Chest X-ray:
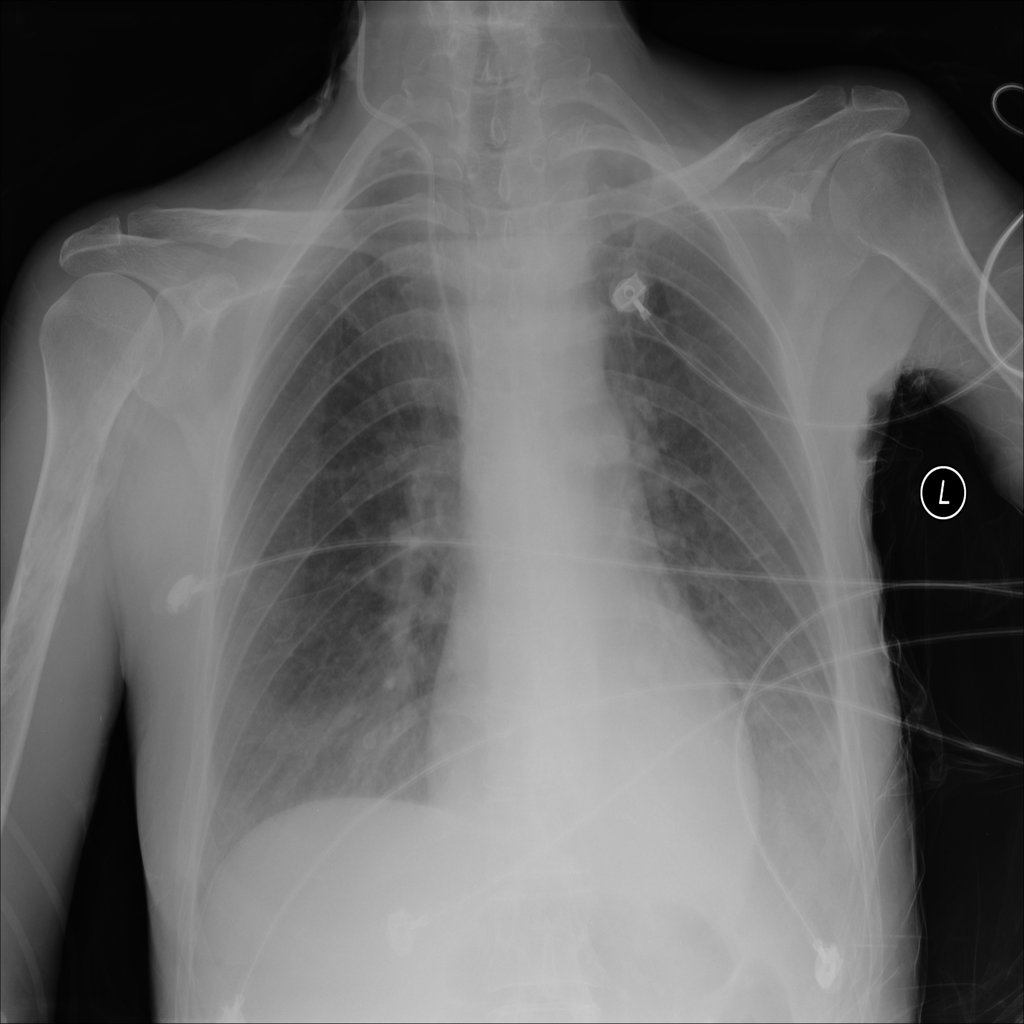
Findings: Effusion, Pleural Thickening
No abnormal finding: no